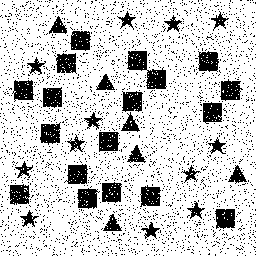
Squares: 18
Triangles: 6
Stars: 12
Total shapes: 36